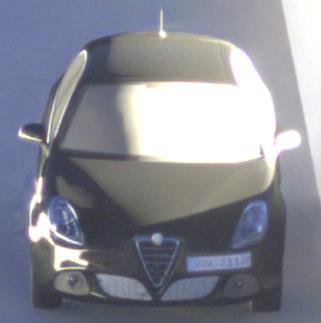
Make: Alfa Romeo
Model: Giulietta 1.4 TB 16V
Detailed model: Giulietta (940)
Model produced from: 2010/05
Model produced until: 2013/03
Doors: 5
Color: black
Road condition: dry road
Daytime: sunrise or sunset
Contrast: high contrast